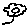
Label: flower